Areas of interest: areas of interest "Cultural Palace"
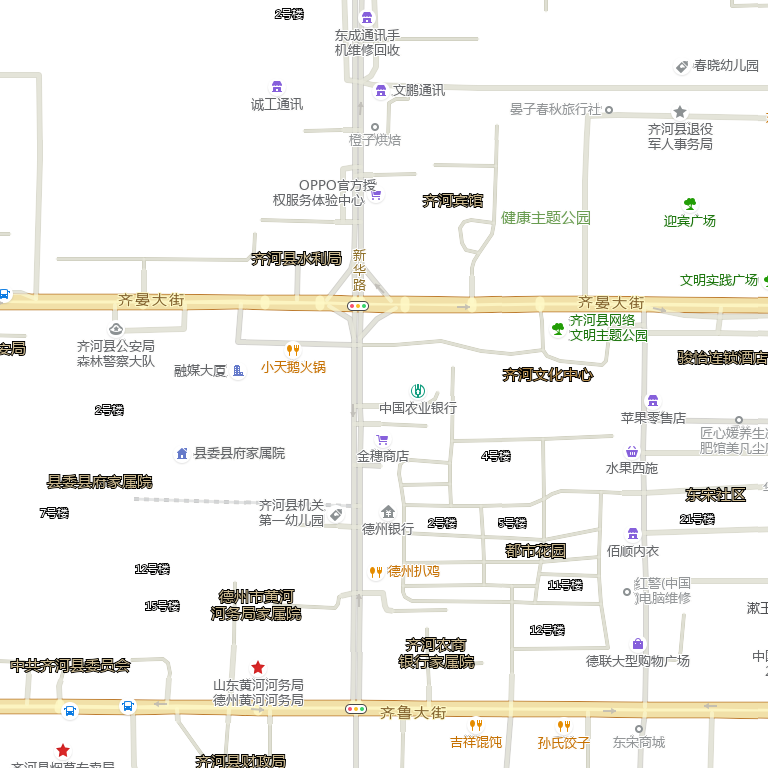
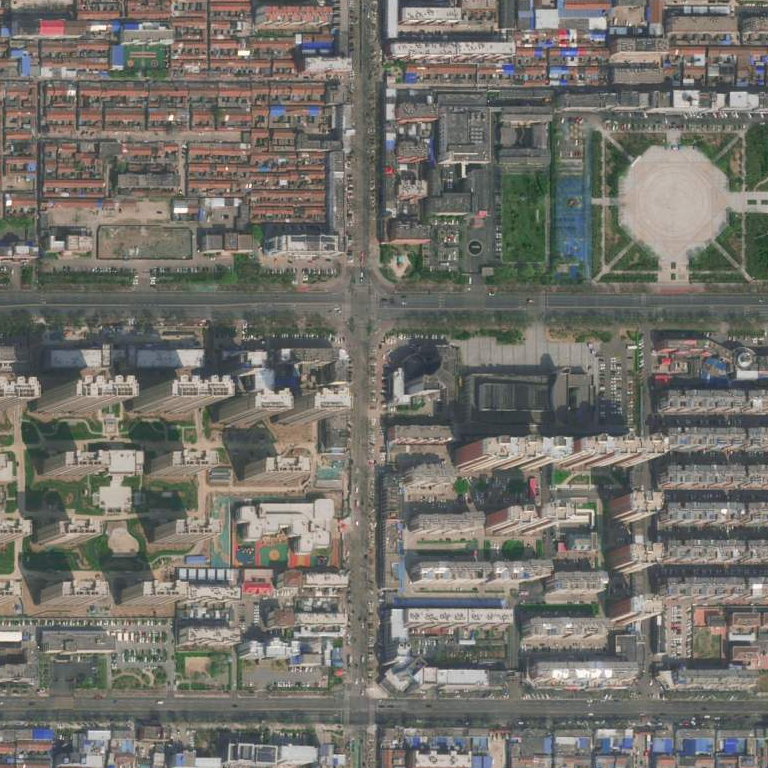